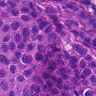
Metastatic tissue present: yes